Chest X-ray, AP view. Patient: 45 years old, sex M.
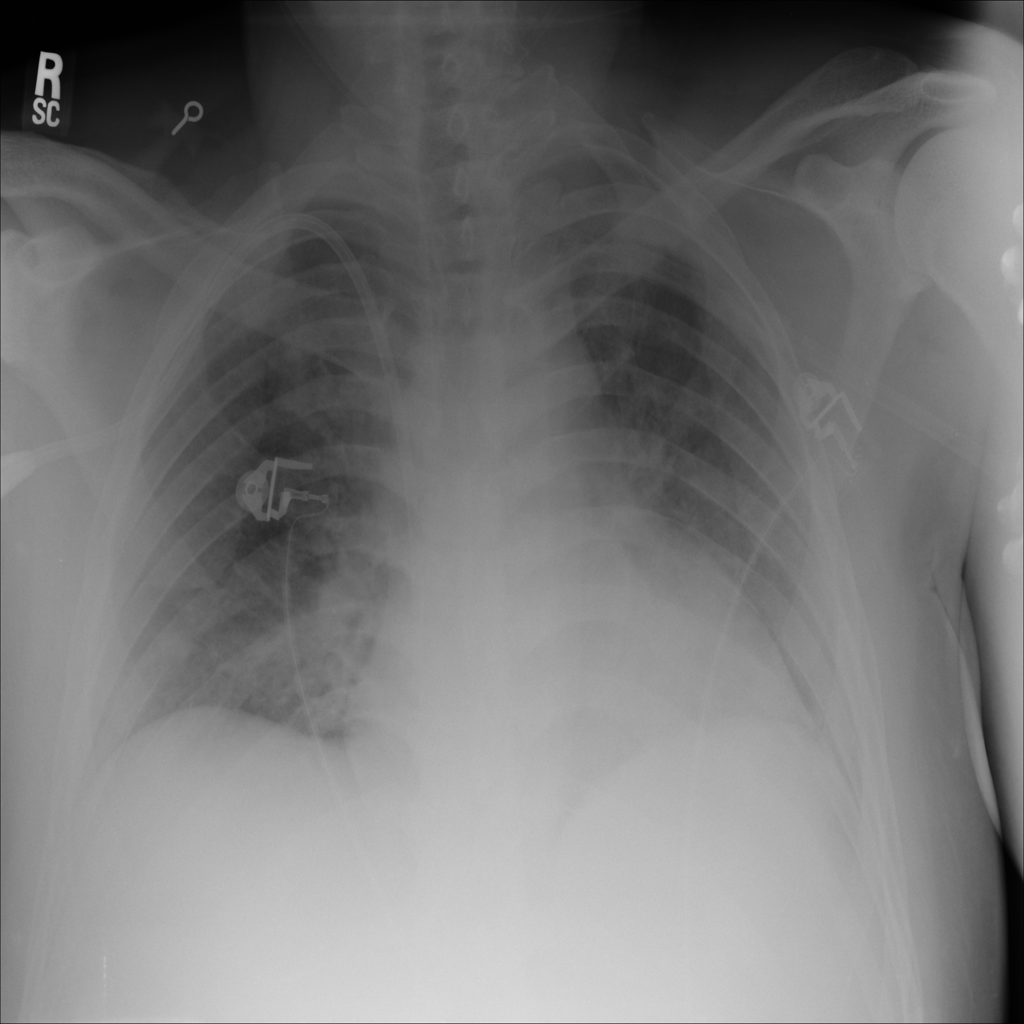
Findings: Edema